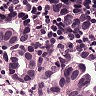
Metastatic tissue present: yes